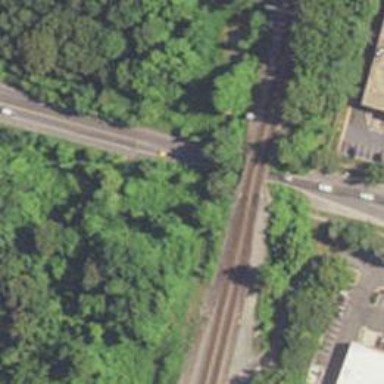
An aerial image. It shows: Railway bridge.